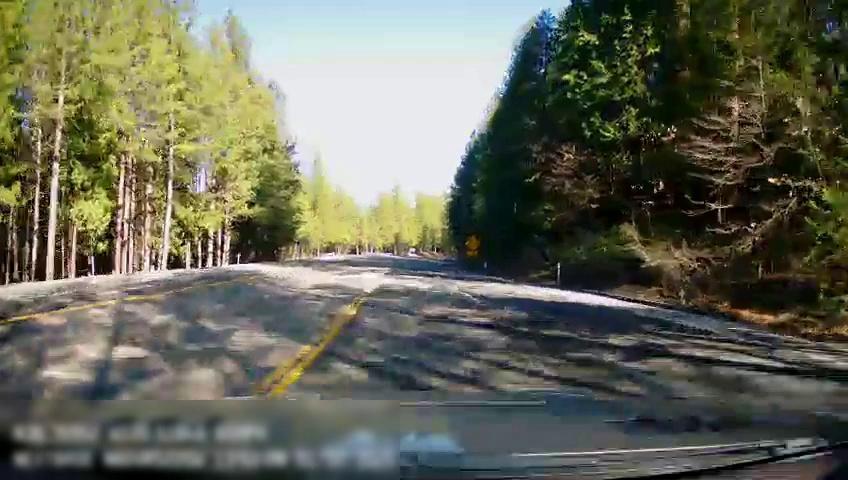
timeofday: Day
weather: Sunny
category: Drivable Space
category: Lanes | Alternate Lane
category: Lanes | Alternate Lane
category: Lanes | Current Lane
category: Lanes | Alternate Lane
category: Lanes | Opposite Lane
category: Lanes | Opposite Lane
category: Traffic | Signs
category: Traffic | Signs